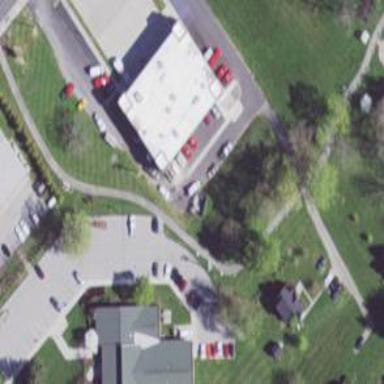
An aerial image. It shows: Fire station building.